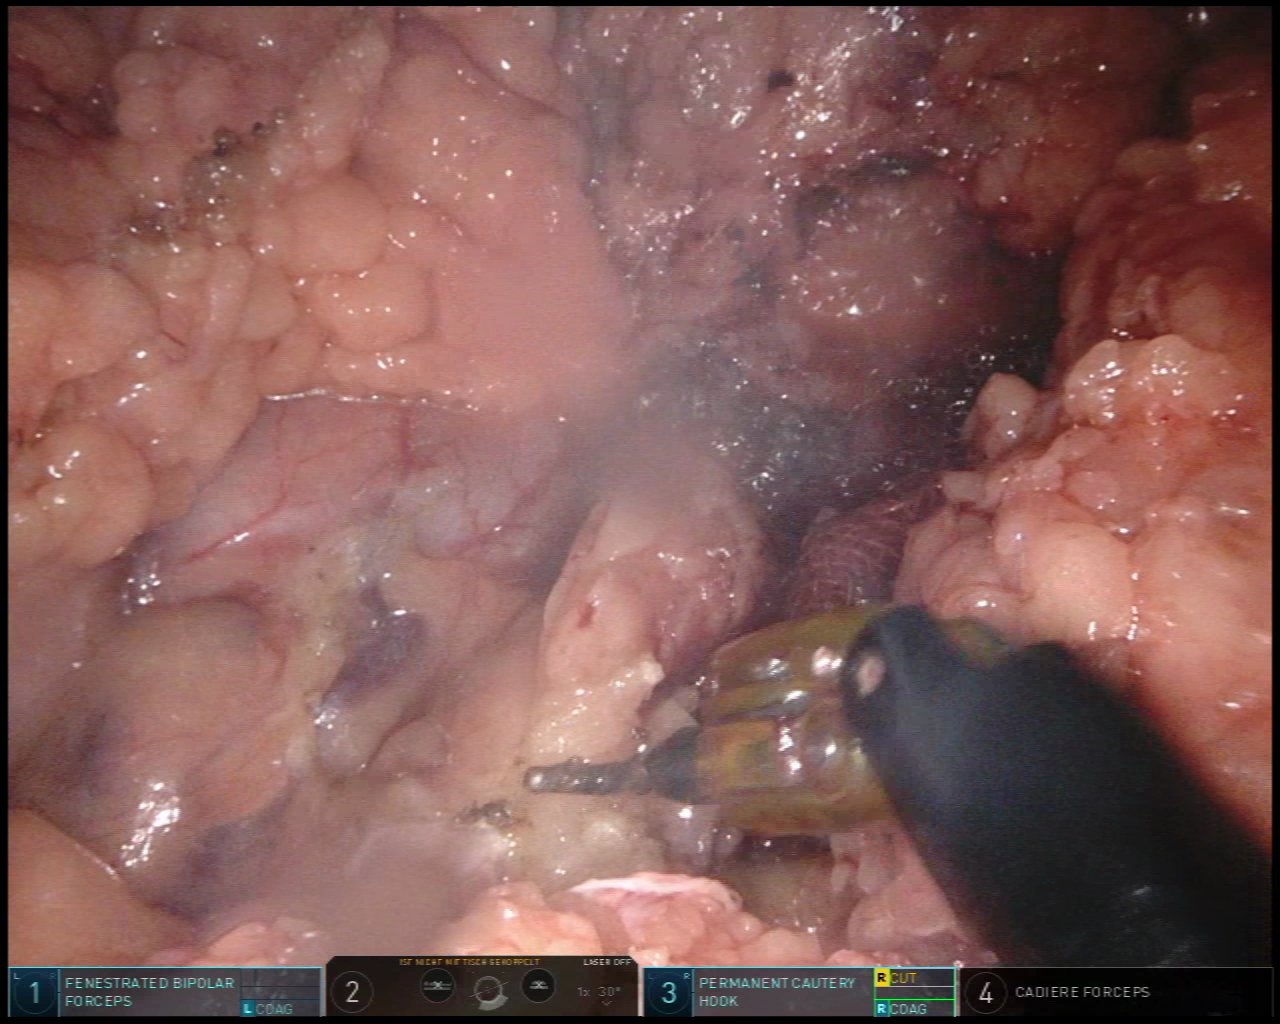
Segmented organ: stomach
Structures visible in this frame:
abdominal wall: no
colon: no
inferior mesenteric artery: no
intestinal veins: no
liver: no
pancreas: no
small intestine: no
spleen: no
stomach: yes
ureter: no
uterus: no
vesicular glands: no